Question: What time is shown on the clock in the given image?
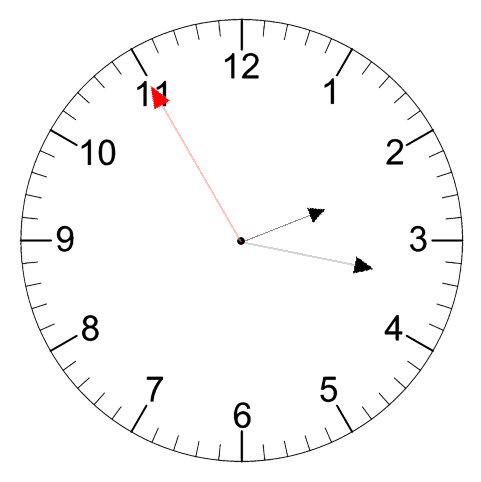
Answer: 02:16:55